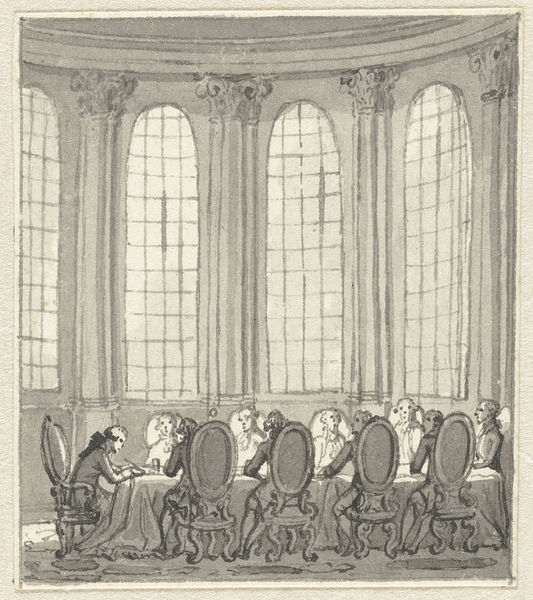
Titel: In 't Jaar 1785
Standort: Amsterdam
Institution: Rijksmuseum
Schlagwörter: mann, aquarell, menschen, fenster, grau, hell, männer, raum, stuhl, stühle, säule, säulen, tisch, weiss, zeichnung, gebäude, versammlung, tischtuch, kirche, blatt, perücke, papier, lehne, grafik, saal, essen, tafel, unterschrift, höhe, druck, stich, kapitell, gesims, schreiben, kongress, vorsitz, sulen